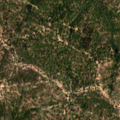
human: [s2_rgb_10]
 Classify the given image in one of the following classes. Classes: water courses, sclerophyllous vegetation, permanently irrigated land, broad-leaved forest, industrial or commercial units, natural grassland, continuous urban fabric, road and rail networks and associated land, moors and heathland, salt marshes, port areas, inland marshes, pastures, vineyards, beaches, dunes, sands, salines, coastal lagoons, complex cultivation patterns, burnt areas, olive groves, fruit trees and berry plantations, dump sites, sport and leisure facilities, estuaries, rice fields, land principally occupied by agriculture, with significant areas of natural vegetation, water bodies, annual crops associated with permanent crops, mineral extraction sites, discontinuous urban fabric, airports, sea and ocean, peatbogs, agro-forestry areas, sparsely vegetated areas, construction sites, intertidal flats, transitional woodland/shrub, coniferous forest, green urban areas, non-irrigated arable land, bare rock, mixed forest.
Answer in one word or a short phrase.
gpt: agro-forestry areas, broad-leaved forest, mixed forest